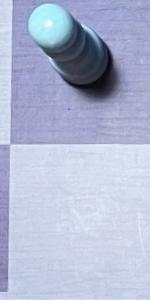
Label: Empty